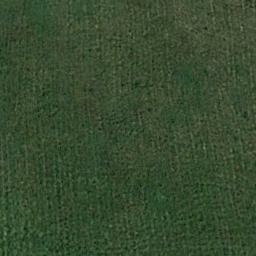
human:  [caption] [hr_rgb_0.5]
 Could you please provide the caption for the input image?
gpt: The meadow is full of green grass .

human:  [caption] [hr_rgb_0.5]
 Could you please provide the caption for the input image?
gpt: The meadow is dense but uneven .

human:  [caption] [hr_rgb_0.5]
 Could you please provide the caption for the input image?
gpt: The grass is flanked by lush woods .

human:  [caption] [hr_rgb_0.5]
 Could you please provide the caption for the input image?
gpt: This meadow has dense grasses and a vertical striped texture .

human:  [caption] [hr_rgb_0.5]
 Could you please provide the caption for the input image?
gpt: A dense meadow with many green grass .